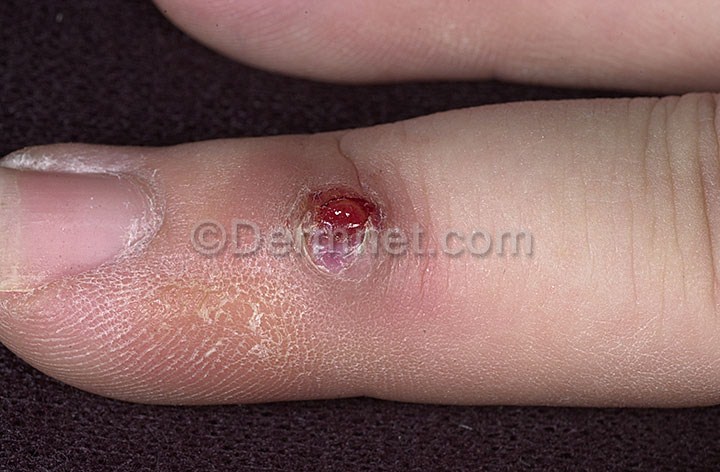
Disease: Vascular Tumors